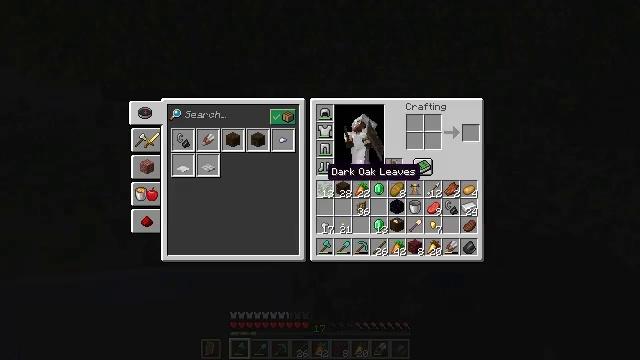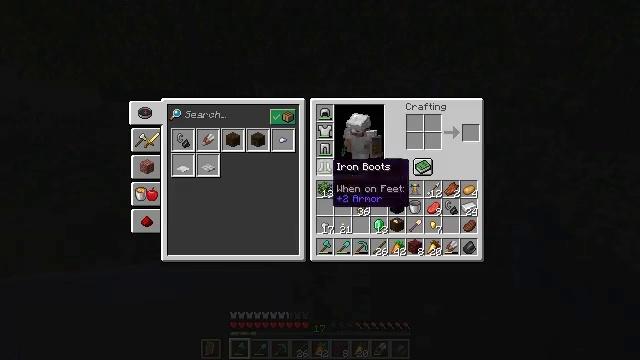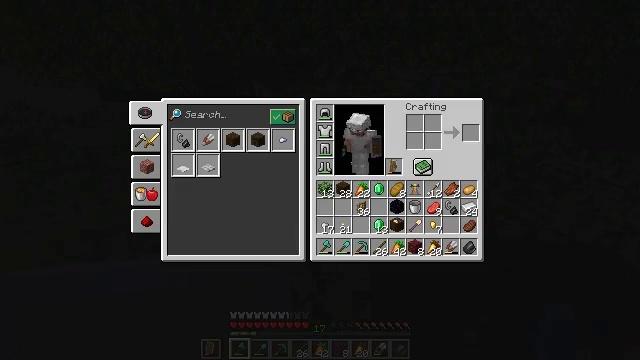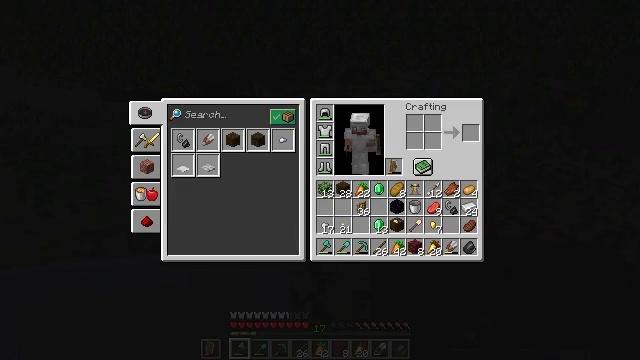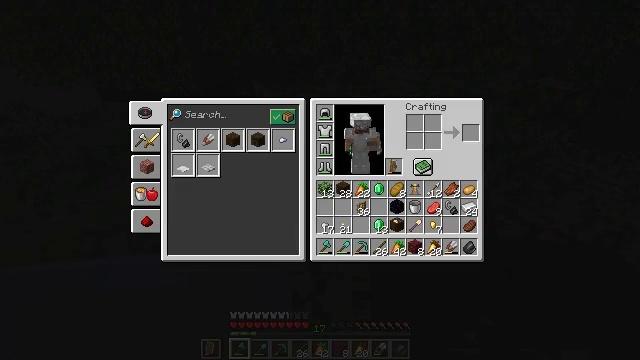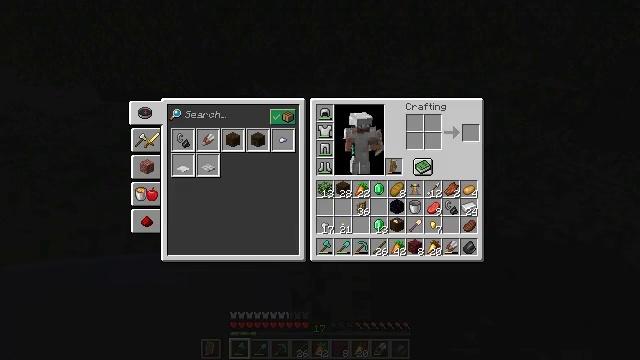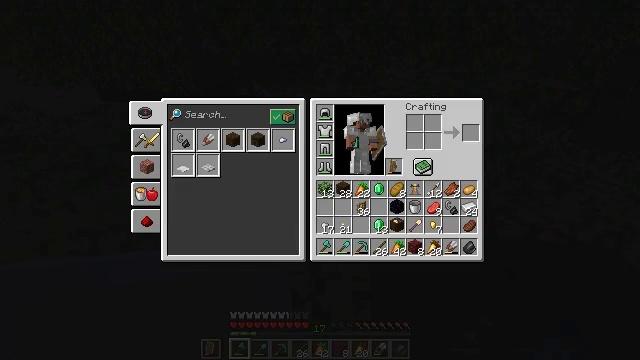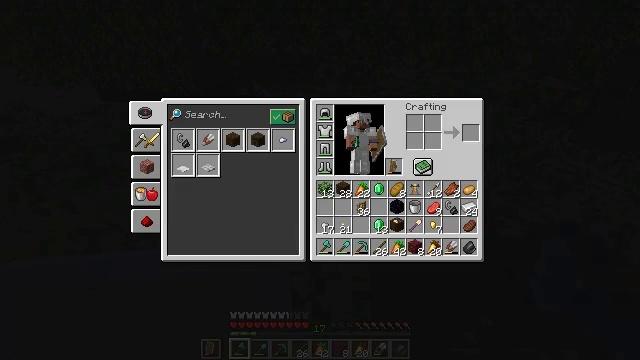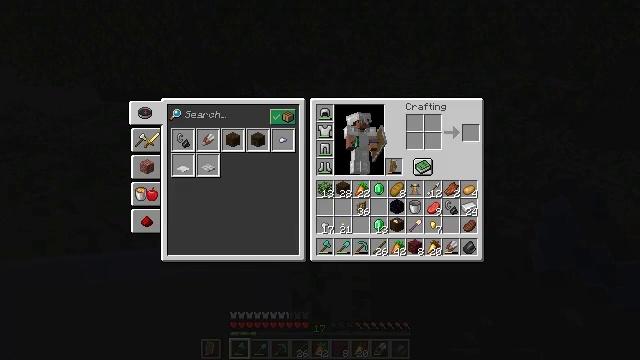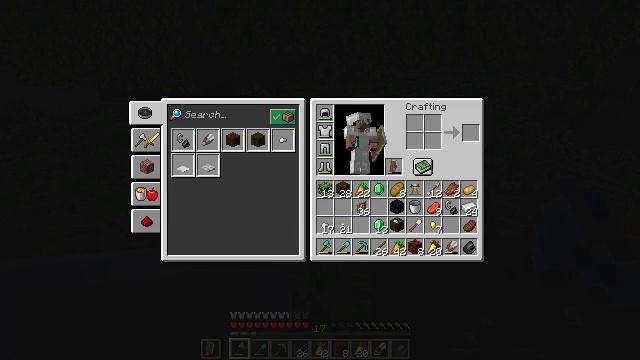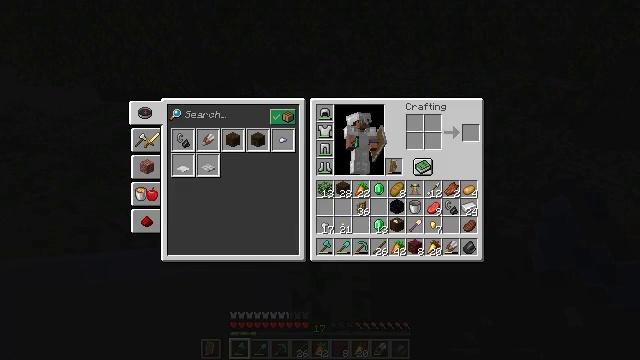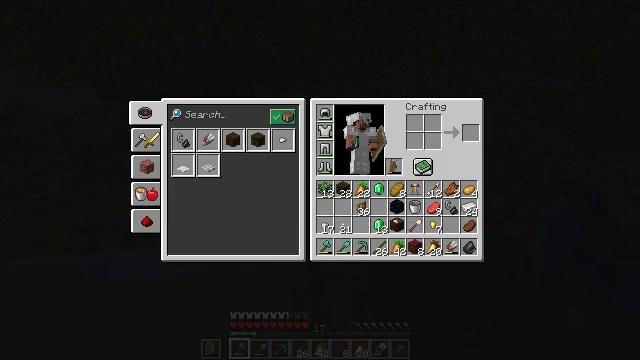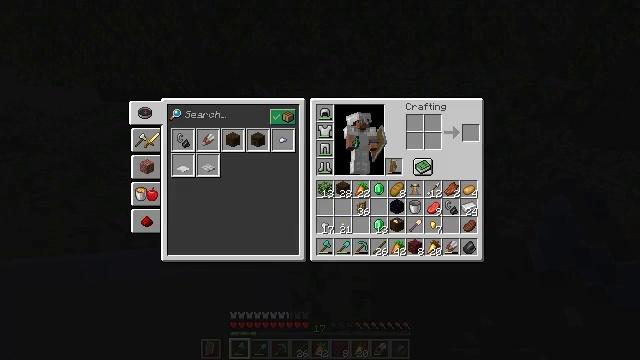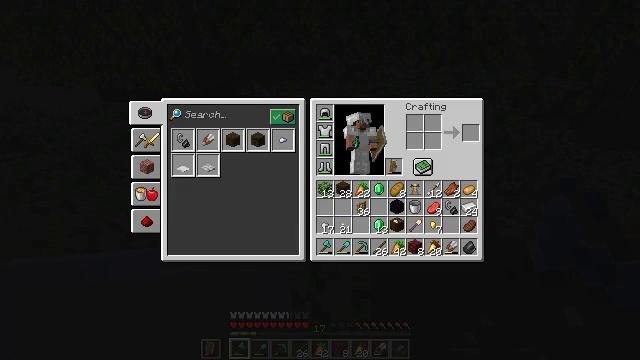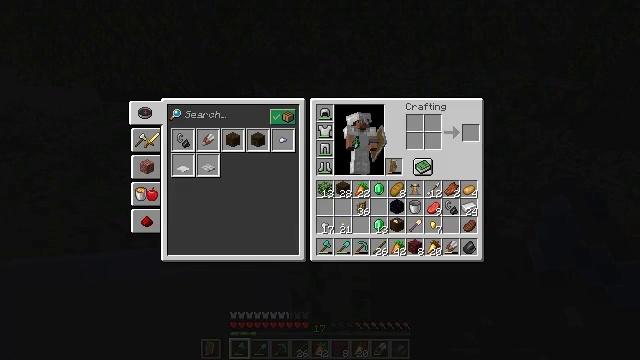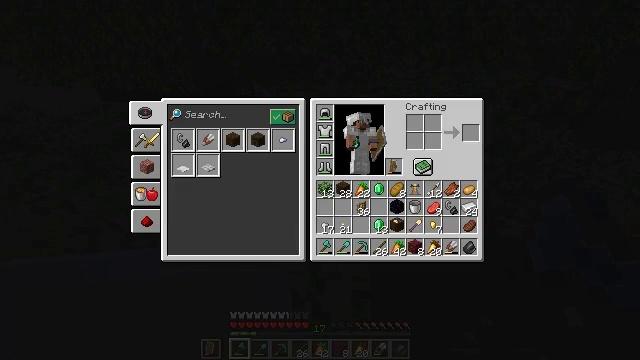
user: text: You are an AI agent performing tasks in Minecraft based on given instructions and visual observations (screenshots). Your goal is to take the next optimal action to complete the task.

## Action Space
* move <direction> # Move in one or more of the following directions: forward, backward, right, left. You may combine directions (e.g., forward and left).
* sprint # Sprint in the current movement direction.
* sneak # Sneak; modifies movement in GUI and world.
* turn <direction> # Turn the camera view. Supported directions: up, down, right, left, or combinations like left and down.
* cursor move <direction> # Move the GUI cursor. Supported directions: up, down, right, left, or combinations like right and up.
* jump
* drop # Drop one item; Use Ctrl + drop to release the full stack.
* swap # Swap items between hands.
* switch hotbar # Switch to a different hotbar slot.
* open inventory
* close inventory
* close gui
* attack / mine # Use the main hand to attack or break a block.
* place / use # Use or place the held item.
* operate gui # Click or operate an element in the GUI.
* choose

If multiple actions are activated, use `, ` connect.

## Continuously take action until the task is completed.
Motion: motion action
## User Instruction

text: Collect dark oak leaves by breaking them.
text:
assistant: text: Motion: open inventory
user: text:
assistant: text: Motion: cursor move right and up, open inventory
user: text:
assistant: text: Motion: cursor move right and up
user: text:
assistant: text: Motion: cursor move right and up
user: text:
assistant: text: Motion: cursor move right and up
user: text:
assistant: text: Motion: cursor move up
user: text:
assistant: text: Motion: no_op
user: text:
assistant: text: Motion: no_op
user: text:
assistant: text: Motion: no_op
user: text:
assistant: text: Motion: no_op
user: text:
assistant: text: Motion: no_op
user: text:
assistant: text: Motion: no_op
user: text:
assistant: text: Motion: no_op
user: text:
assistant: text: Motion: no_op
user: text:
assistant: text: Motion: no_op
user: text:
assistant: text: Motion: no_op
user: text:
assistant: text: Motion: no_op
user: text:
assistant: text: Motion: no_op
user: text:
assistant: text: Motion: no_op
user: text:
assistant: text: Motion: no_op
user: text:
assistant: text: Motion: no_op
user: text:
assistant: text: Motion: no_op
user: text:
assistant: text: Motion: no_op
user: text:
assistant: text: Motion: close inventory
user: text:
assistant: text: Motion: close inventory
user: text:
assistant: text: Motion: close inventory
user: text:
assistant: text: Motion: no_op
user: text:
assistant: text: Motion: no_op
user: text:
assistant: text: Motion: no_op
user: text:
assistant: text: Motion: no_op